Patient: sex M, age 65
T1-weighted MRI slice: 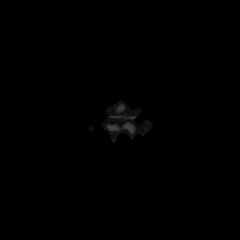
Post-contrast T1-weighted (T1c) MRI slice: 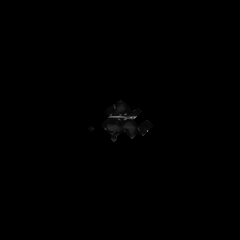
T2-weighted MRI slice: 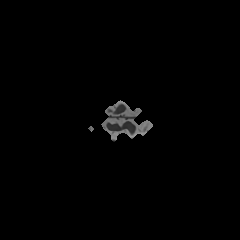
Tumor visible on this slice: no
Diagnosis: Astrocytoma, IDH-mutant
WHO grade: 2